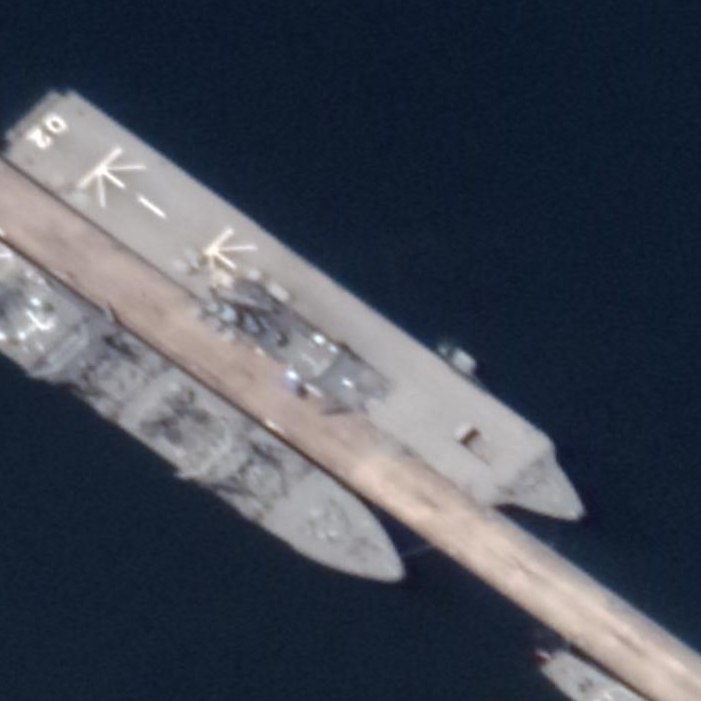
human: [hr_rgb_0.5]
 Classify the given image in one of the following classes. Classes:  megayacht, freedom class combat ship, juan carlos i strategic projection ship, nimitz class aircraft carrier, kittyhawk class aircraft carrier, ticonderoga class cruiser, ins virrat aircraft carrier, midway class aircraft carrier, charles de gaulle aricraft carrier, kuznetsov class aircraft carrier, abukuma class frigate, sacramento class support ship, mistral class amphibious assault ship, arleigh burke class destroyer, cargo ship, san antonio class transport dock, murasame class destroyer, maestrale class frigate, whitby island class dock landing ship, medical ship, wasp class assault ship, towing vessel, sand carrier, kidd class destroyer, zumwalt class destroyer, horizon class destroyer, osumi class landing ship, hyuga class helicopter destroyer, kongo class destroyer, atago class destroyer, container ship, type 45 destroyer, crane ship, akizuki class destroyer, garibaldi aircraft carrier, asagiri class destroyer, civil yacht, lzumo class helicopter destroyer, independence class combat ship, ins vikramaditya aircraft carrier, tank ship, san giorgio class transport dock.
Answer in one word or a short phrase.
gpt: Osumi class landing ship